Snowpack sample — Buffalo Mountain, Silverthorne, Colorado, USA (1/25/25, 10:11 AM MST)
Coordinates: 39.6222, -106.1139
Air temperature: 22 °F
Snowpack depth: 110 cm
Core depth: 10 cm
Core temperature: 46.4 °F
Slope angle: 12°, slope face: 102°
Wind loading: high
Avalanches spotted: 0
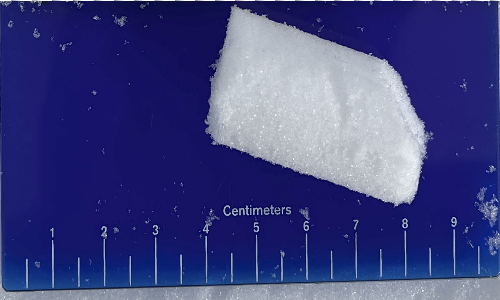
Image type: core
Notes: No avalanches nearby, collected on the outskirts of a fire break 15 meters from the treeline, on way to Buffalo and Red Mountain